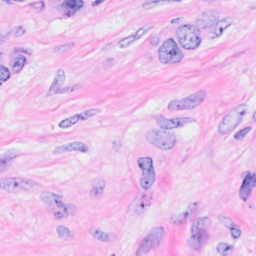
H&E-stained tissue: Breast